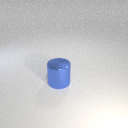
large blue metal cylinder